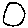
Label: circle